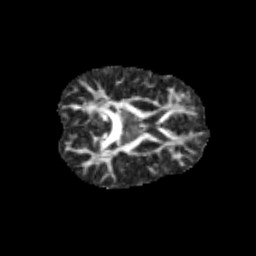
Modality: FA
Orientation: axial
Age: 13
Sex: male
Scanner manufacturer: siemens
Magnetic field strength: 3 T
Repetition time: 3.8 s
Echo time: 0.07 s